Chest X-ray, AP view. Patient: 24 years old, sex M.
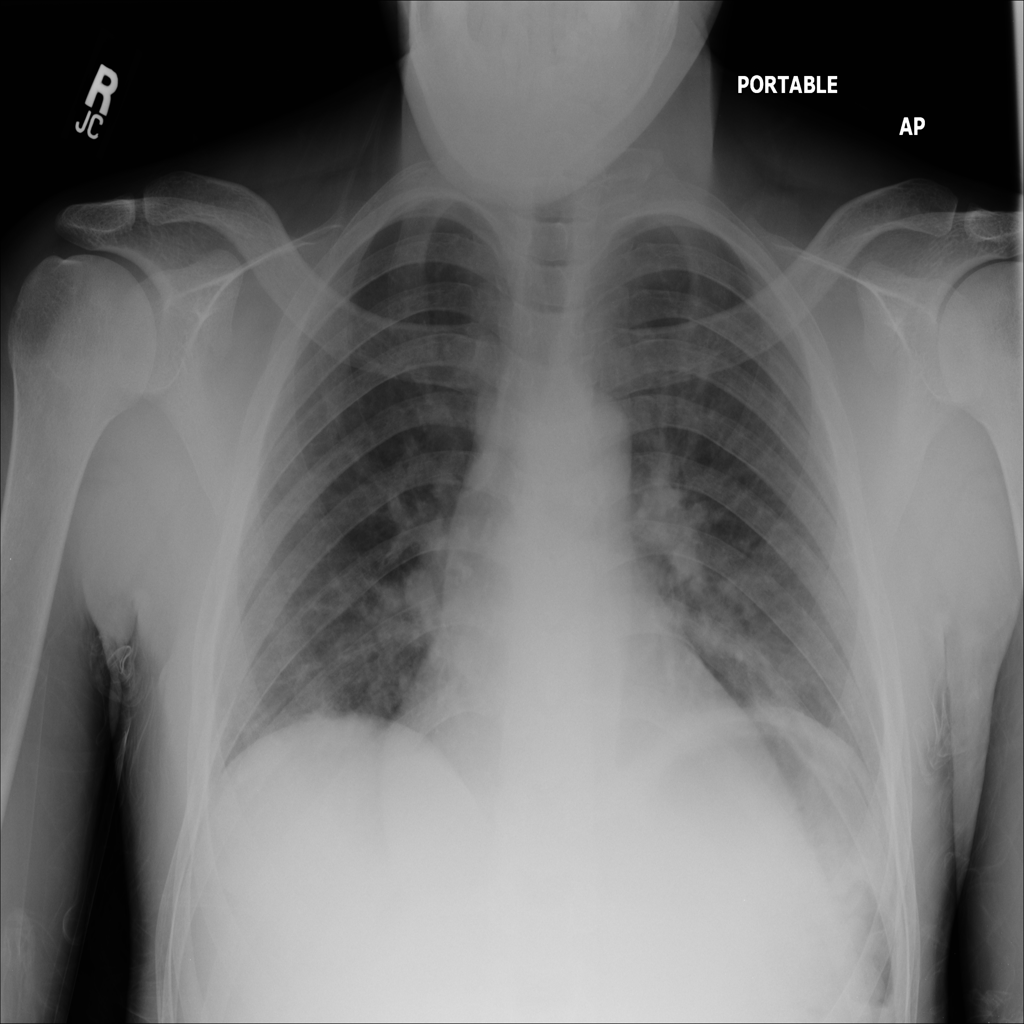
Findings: Cardiomegaly, Infiltration